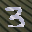
Label: 3